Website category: university
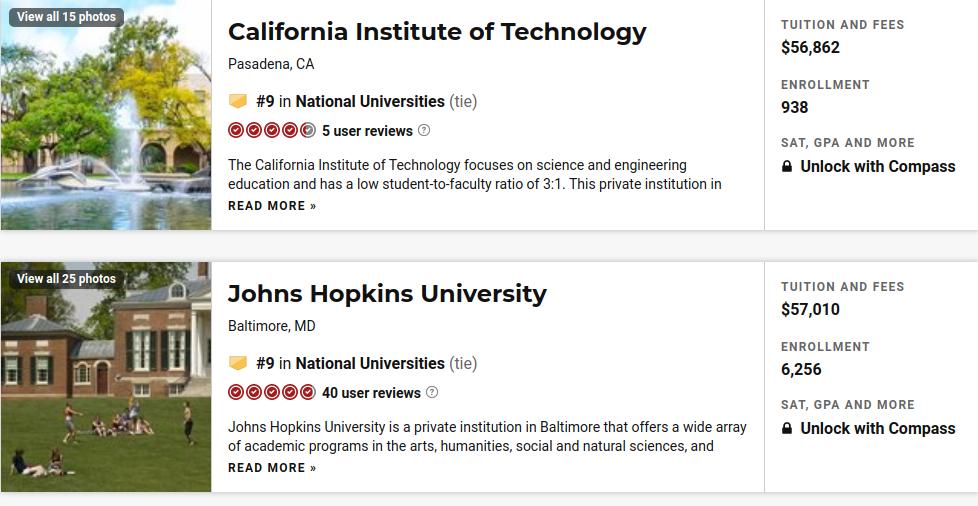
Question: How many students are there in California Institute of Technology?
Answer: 938

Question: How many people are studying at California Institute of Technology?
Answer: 938

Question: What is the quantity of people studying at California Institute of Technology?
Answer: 938

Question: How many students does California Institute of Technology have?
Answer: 938

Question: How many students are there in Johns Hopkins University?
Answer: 6,256

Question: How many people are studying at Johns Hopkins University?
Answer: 6,256

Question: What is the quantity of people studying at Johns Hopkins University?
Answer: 6,256

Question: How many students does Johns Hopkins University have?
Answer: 6,256

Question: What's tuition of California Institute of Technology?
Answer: $56,862

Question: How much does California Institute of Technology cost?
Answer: $56,862

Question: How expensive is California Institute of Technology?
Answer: $56,862

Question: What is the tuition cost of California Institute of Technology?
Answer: $56,862

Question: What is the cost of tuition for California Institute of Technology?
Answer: $56,862

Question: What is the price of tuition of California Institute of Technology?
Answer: $56,862

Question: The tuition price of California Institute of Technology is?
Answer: $56,862

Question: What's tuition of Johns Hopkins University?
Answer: $57,010

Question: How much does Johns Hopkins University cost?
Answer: $57,010

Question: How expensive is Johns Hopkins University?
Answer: $57,010

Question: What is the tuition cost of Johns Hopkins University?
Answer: $57,010

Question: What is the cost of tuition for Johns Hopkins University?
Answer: $57,010

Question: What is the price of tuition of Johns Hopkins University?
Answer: $57,010

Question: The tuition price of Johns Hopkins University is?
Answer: $57,010

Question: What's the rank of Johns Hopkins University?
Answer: #9

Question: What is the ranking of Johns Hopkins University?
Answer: #9

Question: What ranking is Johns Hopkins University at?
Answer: #9

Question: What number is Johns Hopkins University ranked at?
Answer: #9

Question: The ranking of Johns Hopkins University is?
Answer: #9

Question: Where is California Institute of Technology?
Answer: Pasadena, CA

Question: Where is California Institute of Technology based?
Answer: Pasadena, CA

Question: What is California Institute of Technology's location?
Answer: Pasadena, CA

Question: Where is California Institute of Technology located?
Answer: Pasadena, CA

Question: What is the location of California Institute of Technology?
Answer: Pasadena, CA

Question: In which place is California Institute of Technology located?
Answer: Pasadena, CA

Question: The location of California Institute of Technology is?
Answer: Pasadena, CA

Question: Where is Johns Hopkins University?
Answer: Baltimore, MD

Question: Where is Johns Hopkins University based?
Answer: Baltimore, MD

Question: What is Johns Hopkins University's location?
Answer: Baltimore, MD

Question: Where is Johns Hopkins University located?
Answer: Baltimore, MD

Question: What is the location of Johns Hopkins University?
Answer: Baltimore, MD

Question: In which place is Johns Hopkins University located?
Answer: Baltimore, MD

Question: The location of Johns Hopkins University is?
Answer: Baltimore, MD

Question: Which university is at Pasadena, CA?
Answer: California Institute of Technology

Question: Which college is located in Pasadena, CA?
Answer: California Institute of Technology

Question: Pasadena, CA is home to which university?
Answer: California Institute of Technology

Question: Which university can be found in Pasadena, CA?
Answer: California Institute of Technology

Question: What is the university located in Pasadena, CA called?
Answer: California Institute of Technology

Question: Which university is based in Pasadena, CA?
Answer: California Institute of Technology

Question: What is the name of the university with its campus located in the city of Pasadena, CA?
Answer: California Institute of Technology

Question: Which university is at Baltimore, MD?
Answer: Johns Hopkins University

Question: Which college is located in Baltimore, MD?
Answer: Johns Hopkins University

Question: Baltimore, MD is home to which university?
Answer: Johns Hopkins University

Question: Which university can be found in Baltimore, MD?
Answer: Johns Hopkins University

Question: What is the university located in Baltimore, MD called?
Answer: Johns Hopkins University

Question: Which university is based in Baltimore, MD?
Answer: Johns Hopkins University

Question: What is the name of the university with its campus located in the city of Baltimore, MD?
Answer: Johns Hopkins University